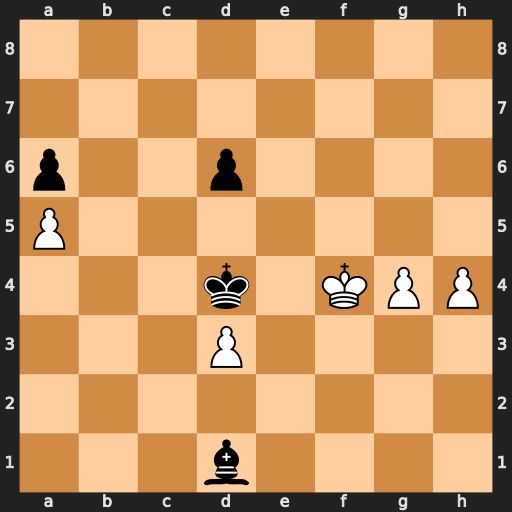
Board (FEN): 8/8/p2p4/P7/3k1KPP/3P4/8/3b4
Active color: w
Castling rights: -
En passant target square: -
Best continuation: g5 Bh5 Kf5 d5 g6 Bxg6+ Kxg6 Kxd3 h5